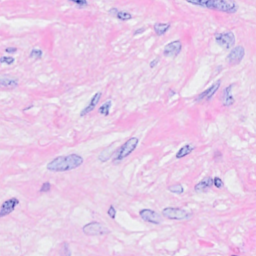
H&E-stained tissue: Breast